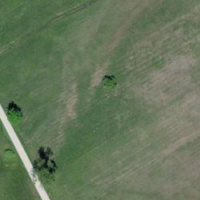
EUNIS habitat code: 23
Species observed at this site:
Milvus milvus
Pholidoptera griseoaptera
Lanius senator
Anacamptis morio
Calopteryx splendens